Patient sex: F
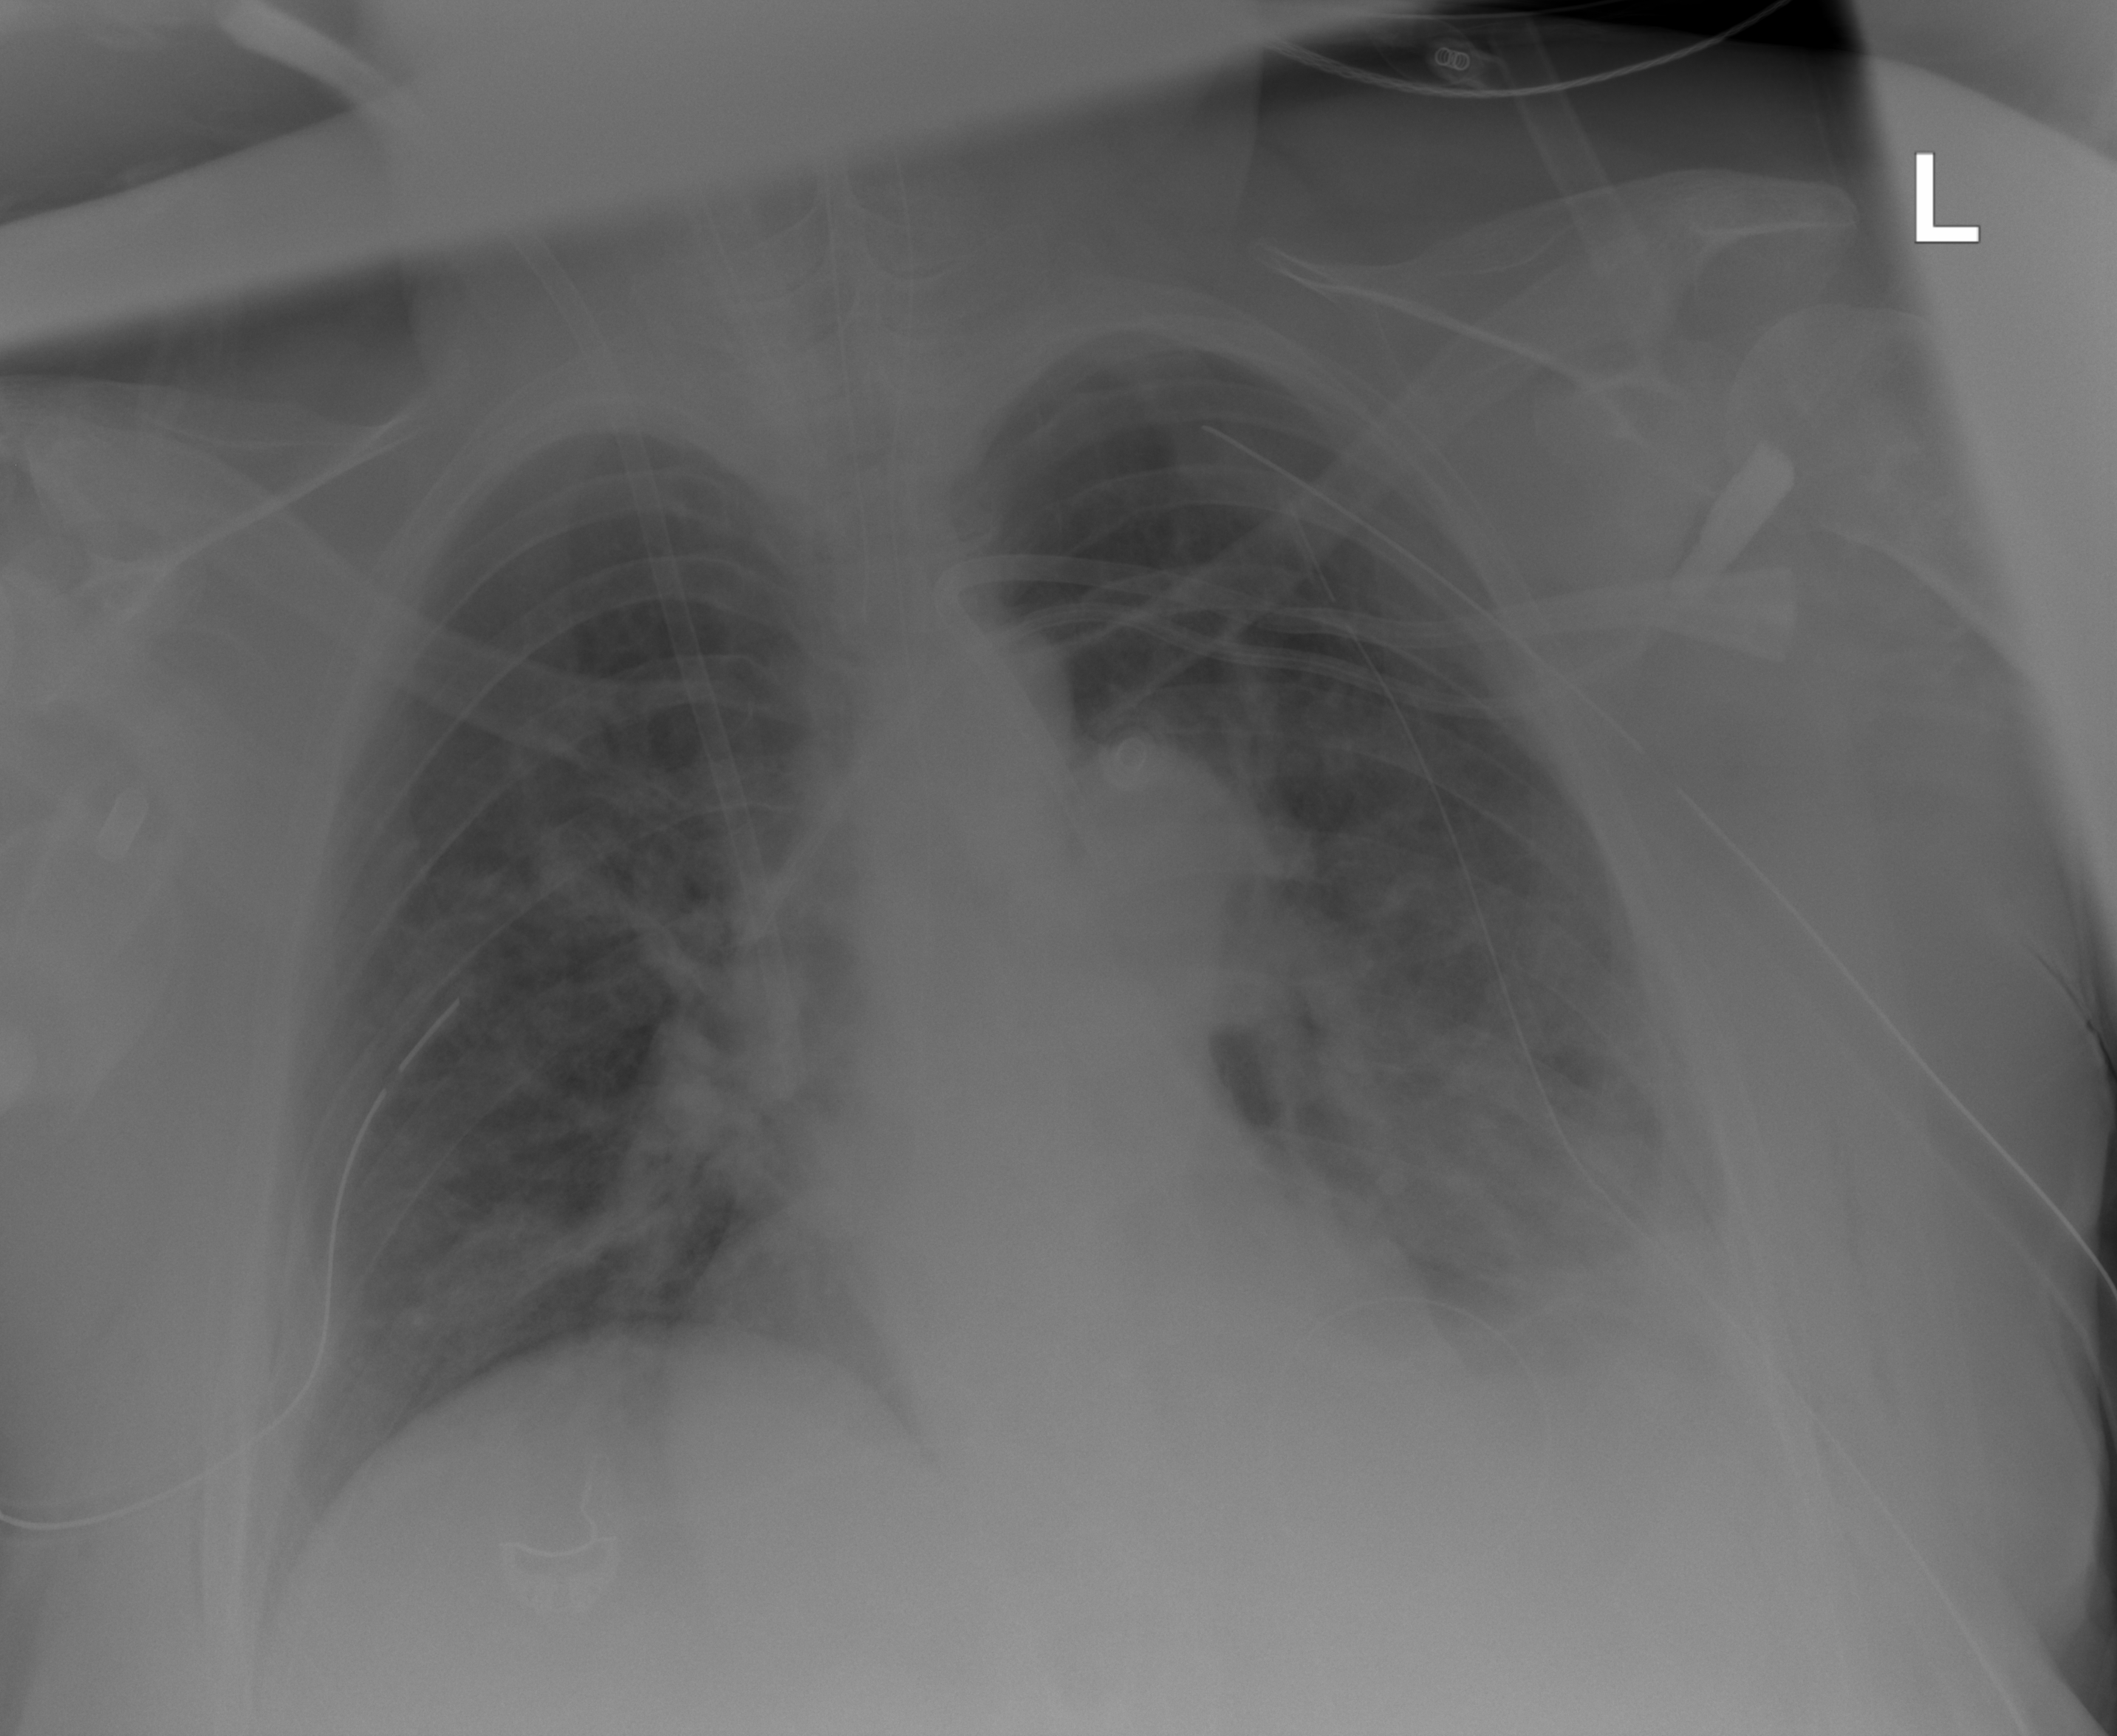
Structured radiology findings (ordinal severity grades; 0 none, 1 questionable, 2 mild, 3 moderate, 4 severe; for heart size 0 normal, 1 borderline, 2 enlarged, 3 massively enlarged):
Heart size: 0
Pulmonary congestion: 2
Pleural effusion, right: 0
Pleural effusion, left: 2
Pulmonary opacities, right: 2
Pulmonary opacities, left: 2
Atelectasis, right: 2
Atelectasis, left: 2